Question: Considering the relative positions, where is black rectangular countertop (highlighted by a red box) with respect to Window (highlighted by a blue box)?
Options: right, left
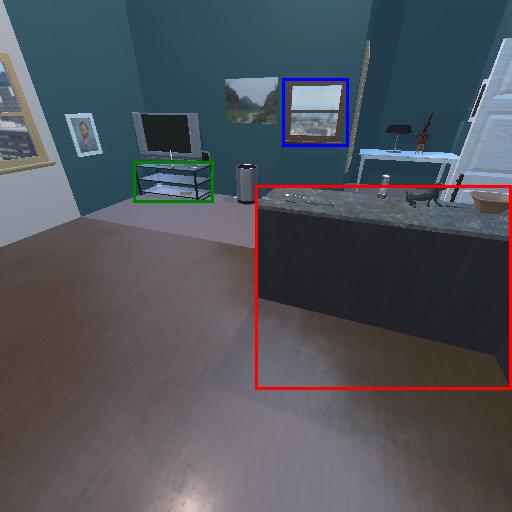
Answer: right